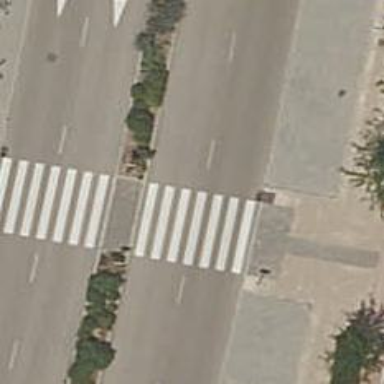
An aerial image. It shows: Uncontrolled crossing on the road.